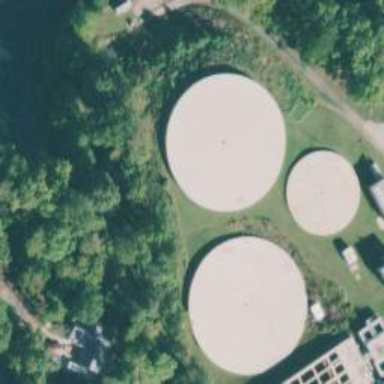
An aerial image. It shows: Storage tank that is man-made.